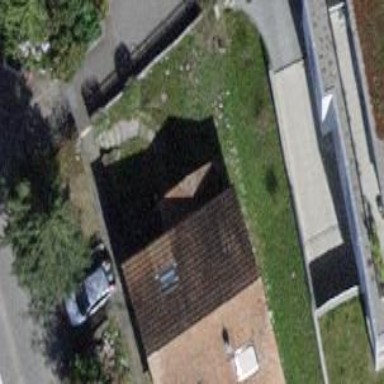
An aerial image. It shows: Building with tiled roof.